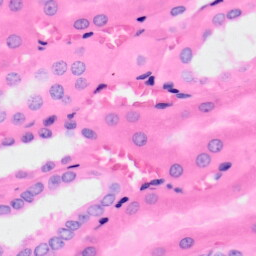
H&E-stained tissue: Kidney